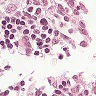
Metastatic tissue present: no